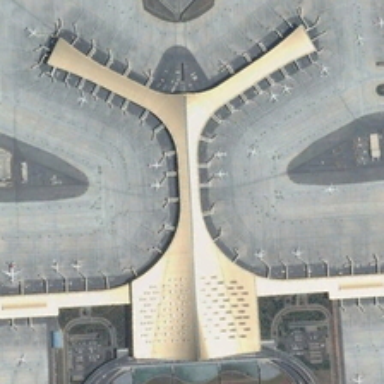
Many planes are around a terminal in an airport .